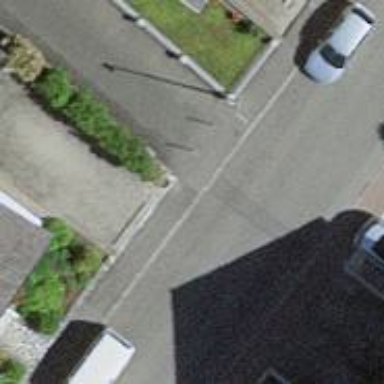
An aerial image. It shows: Bollard.